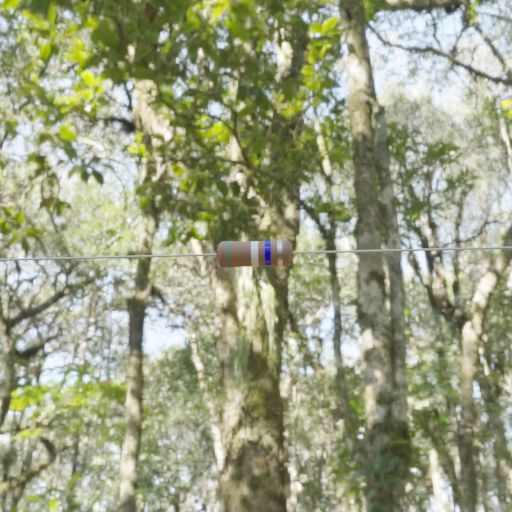
Resistor colour bands (in order): gray, white, blue, silver